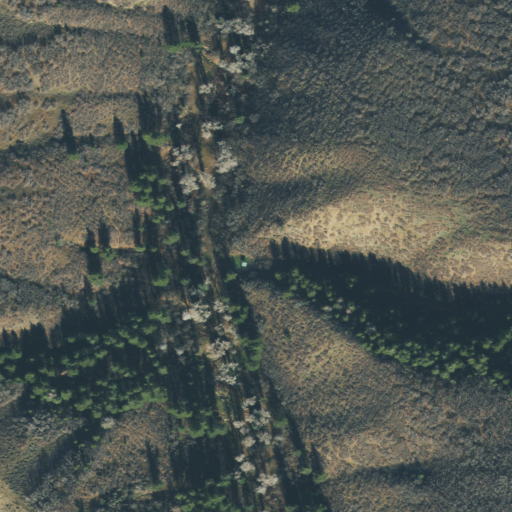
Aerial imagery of valley in Utah named Trough Hollow containing deciduous forest, evergreen forest, and shrub